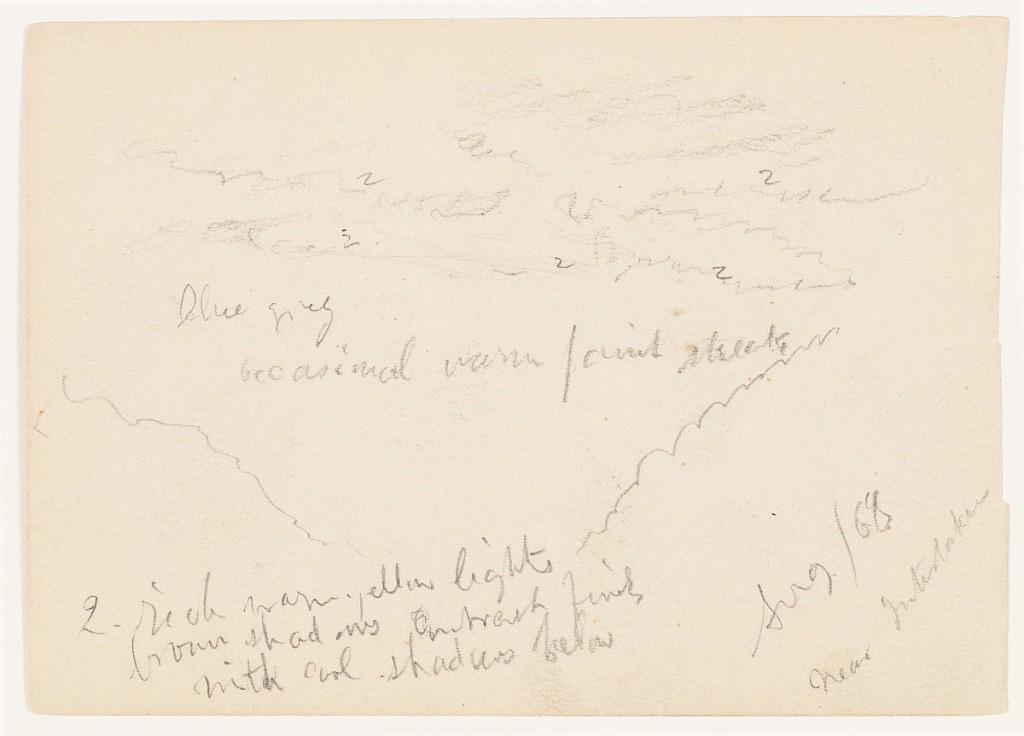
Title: Cloud-Capped Jungfrau, Interlaken, Switzerland
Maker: Frederic Edwin Church, American, 1826–1900
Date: August 20-21, 1868
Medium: Graphite on paper
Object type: Drawing
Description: Landscape sketch showing a view of wooded hills in the foreground at left and right, below a cloud-covered Jungfrau mountain and dramatic sky near Interlaken, Switzerland.

Verso: Landscape sketch showing an oblique view of a narrow, dramatic alpine valley near the mountain Jungfrau near Interlaken, Switzerland. At left, rugged, layered ridges extend diagonally toward the horizon. Another rocky slope is visible in foreground at right.